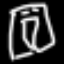
Label: pants